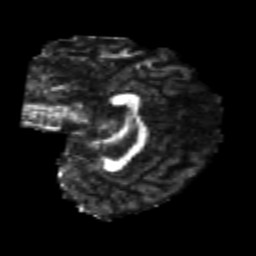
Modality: FA
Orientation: sagittal
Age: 22
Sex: male
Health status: healthy
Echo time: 0.074 s